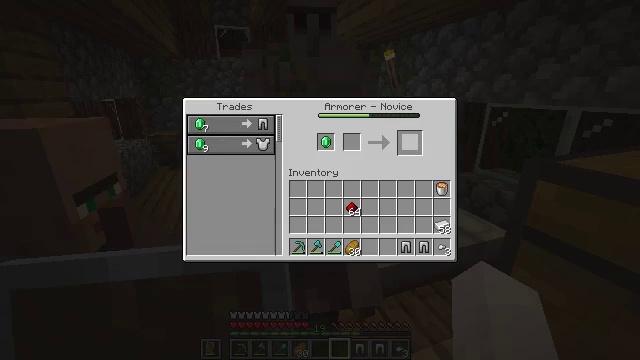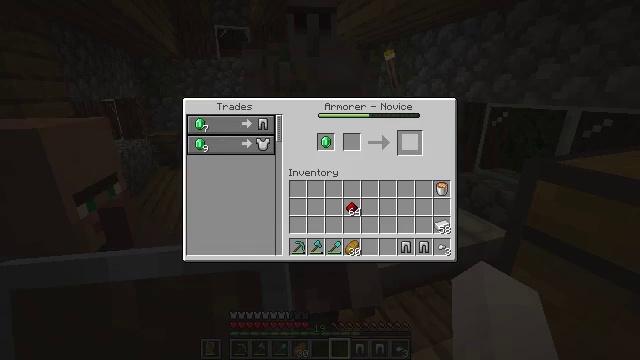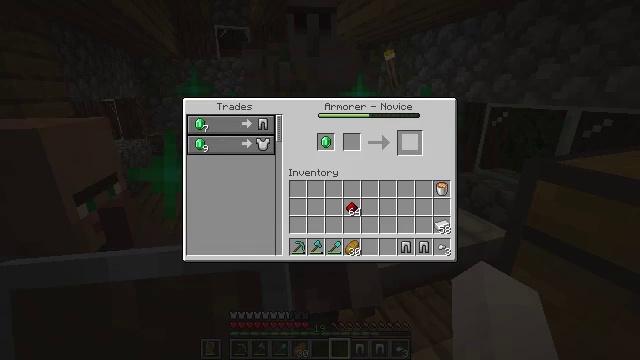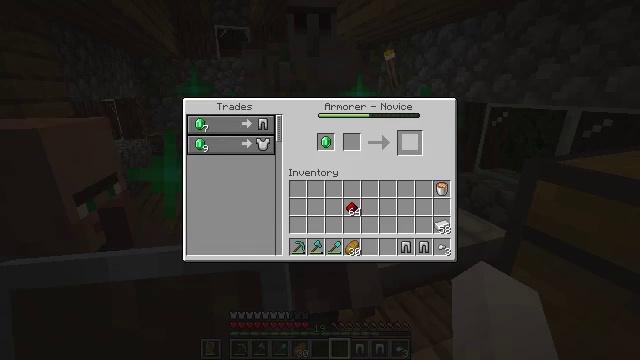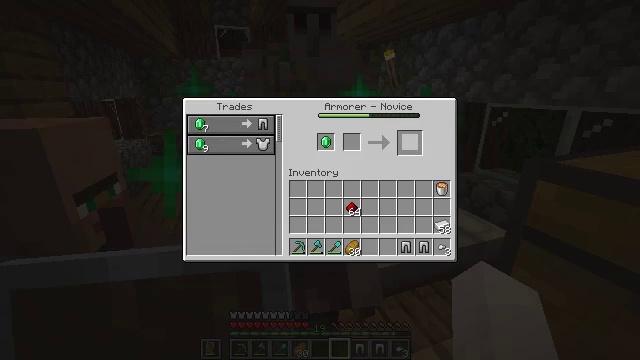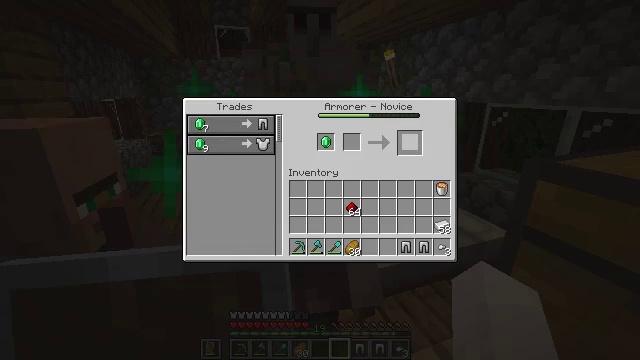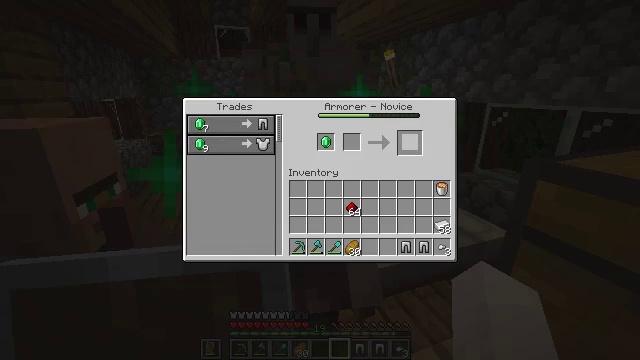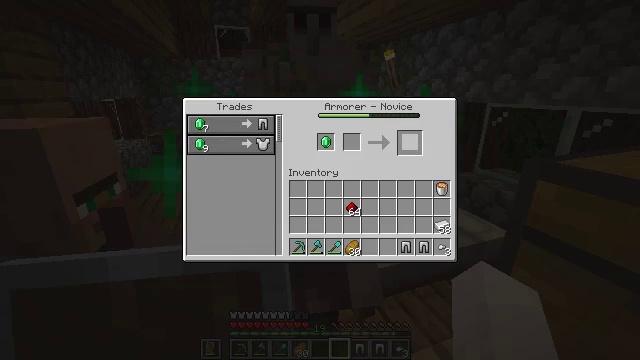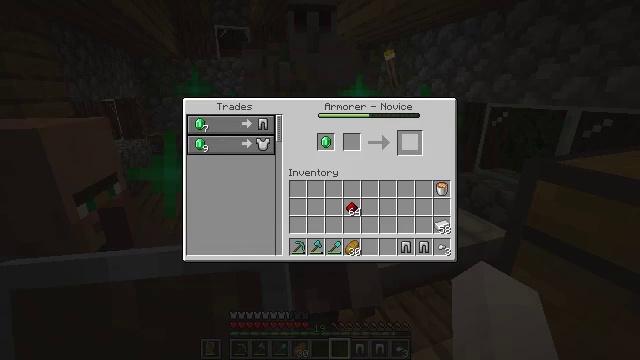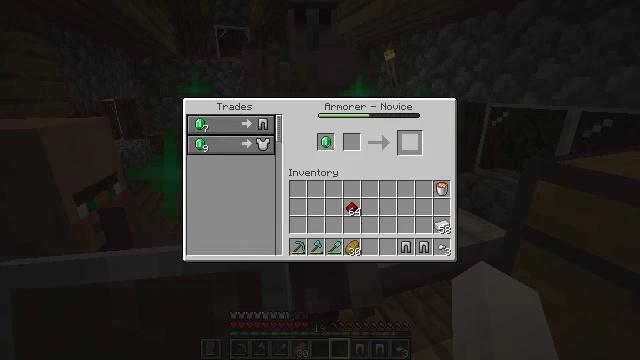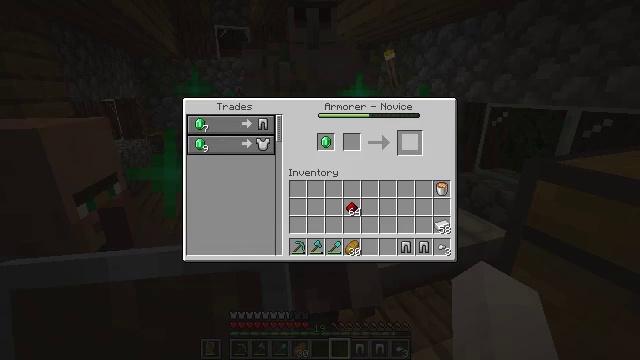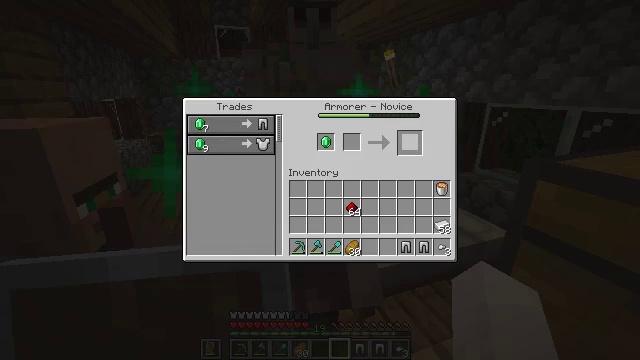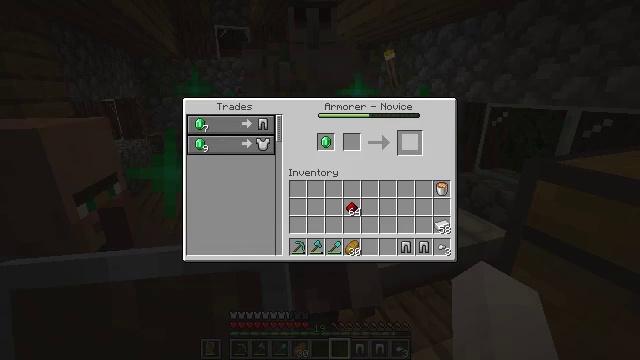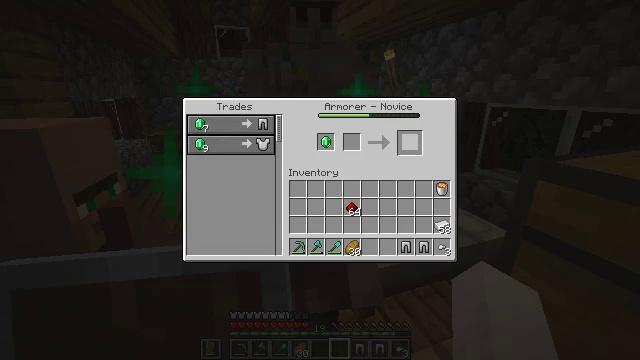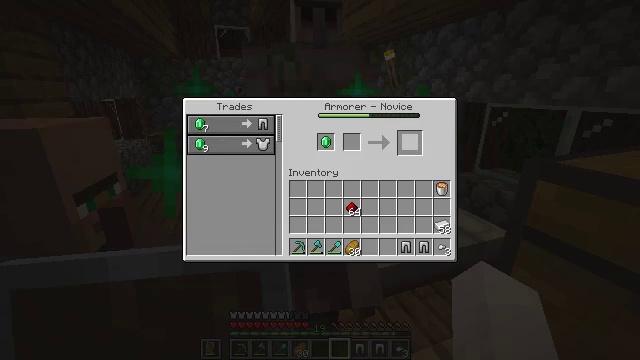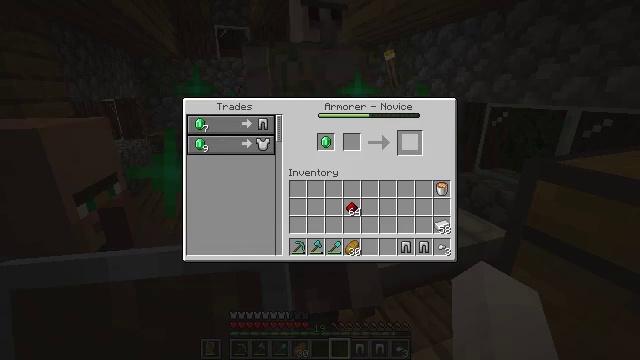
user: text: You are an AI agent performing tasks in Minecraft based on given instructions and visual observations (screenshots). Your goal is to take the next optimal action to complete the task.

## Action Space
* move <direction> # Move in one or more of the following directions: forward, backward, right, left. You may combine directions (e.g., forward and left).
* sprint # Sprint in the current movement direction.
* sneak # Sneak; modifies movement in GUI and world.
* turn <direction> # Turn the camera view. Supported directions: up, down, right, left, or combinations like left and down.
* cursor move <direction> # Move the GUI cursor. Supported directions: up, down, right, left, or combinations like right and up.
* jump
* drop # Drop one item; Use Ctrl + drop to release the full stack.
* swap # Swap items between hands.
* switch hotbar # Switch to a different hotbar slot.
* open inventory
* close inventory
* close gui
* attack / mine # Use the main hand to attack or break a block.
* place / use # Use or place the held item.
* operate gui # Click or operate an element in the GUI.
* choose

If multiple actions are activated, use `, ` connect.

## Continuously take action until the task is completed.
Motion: motion action
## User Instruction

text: Transform iron ingot into iron nugget.
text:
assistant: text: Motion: sneak, open gui
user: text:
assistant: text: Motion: sneak
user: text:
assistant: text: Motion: sneak
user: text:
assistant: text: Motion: sneak
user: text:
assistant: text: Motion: sneak
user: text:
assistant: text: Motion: sneak
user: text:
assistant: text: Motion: sneak
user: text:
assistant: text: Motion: sneak
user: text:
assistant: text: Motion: sneak
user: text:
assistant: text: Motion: sneak
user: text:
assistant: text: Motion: sneak
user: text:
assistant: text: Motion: no_op
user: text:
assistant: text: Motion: no_op
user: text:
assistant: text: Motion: no_op
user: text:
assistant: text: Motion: no_op
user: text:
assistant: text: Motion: no_op
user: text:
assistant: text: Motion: no_op
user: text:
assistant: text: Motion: no_op
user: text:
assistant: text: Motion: close gui
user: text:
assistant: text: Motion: no_op
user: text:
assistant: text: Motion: turn left
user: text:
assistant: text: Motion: turn left and down
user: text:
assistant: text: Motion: turn left
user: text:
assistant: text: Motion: turn left
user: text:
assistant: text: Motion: turn left and down
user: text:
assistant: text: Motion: turn left and down
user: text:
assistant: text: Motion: no_op
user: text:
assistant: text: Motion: no_op
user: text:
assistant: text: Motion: no_op
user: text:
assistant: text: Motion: move forward